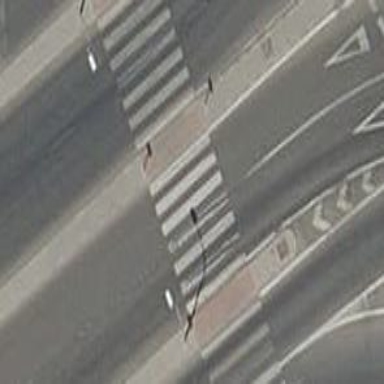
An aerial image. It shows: Crossing with traffic signals.